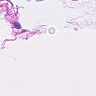
Metastatic tissue present: no